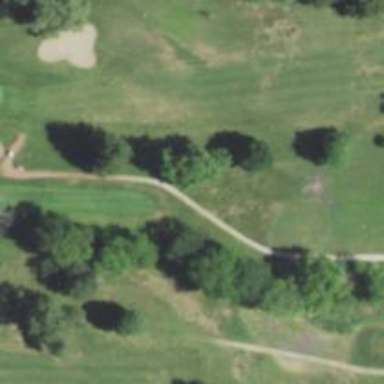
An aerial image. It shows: Service road used as golf cart path.